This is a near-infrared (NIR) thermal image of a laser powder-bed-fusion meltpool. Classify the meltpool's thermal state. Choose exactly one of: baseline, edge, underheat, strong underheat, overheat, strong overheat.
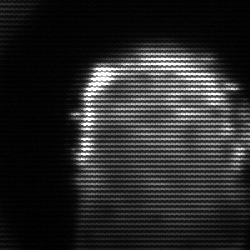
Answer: baseline